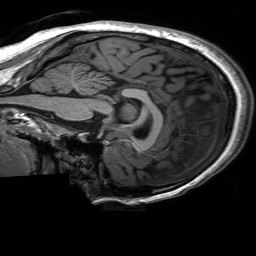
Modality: T1w
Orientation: sagittal
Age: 21
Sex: female
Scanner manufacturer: siemens
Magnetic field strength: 3 T
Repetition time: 2.53 s
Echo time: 0.00227 s